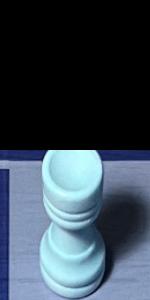
Label: Rook_White